Question: I am getting an error in graphical layout of xml after installing the updates from :
- SDK Manager- help->check for updates- help-> Install new Software...

Tell me how to get rid away from this problem ?
Thanks
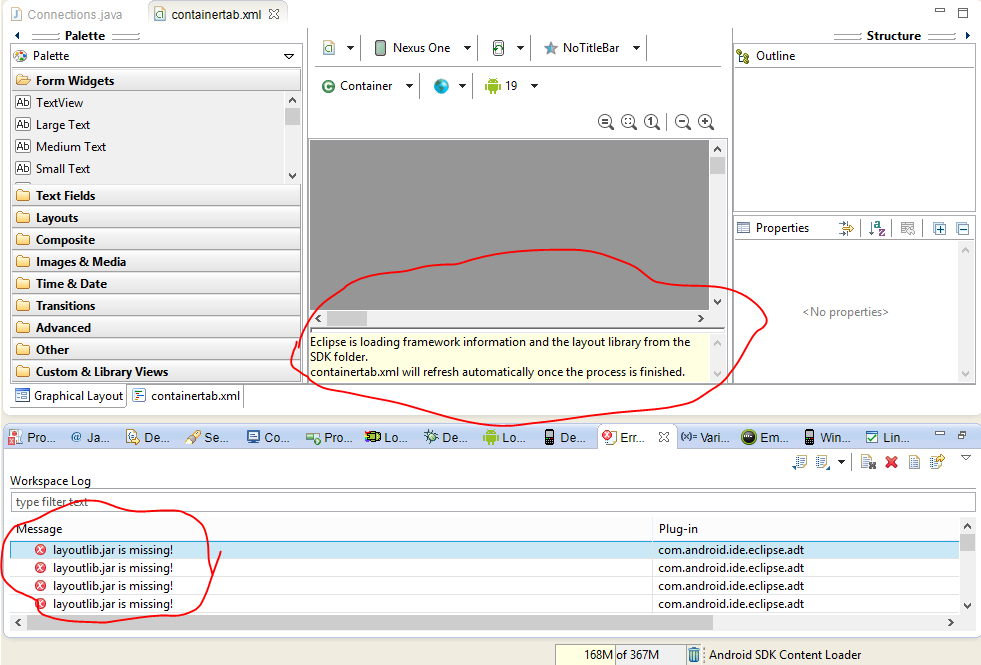
Answer: Changing the api level(at top right of graphical layout) from 19 to 18 fixed this problem ! :)